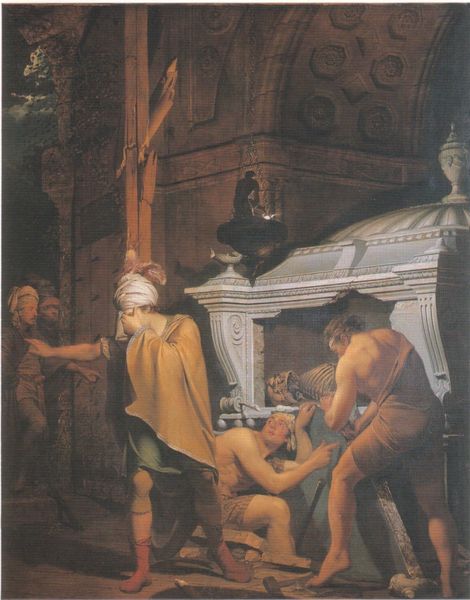
Titel: Miravan Breaking Open the Tomb of his Ancestors
Künstler: Joseph Wright of Derby
Standort: Derby
Institution: Art Gallery
Schlagwörter: baum, blau, blätter, dunkel, feder, gemälde, hand, kampf, körper, lendenschurz, mann, nackt, schatten, umhang, weiß, frauen, gelb, grün, menschen, ocker, sitzen, braun, frankreich, frau, geste, grau, holz, hut, lampe, licht, marmor, männer, nacht, orange, raum, rücken, schwarz, säule, tür, ölbild, blick, gebäude, haus, rot, schloss, tuch, beige, mütze, wand, architektur, arm, augen, barock, bibel, falten, federn, historie, leiche, mensch, stein, tod, tot, toter, trauer, hände, innenraum, wache, öl, kirche, boden, gewand, mantel, stoff, tücher, klassizismus, pflanzen, renaissance, genre, kamin, ranken, vase, hellblau, bogen, fassade, schuhe, mauer, rundbogen, kuppel, romantik, angst, beobachter, krieg, historienbild, kopftuch, dekor, balken, socken, sandalen, bronze, halbnackt, platte, waden, zeigen, grun, abwenden, strümpfe, mond, ruine, stütze, gewölbe, antike, kreuz, orient, orientalisch, abschied, mauerwerk, weinen, schwert, waffen, knien, tumult, kreise, stiefel, altar, rom, portal, rauten, verzweiflung, kaputt, gestus, öffnung, skelett, gesims, beerdigung, begräbnis, gruft, handwerker, sarg, werkzeug, junger mann, voluten, seitenschiff, grab, leichnam, sterben, hammer, antik, krankheit, schmerz, toga, historienmalerei, kapelle, tempel, konsolen, zier, räuber, empire, trauern, trauernde, turban, fackel, mausoleum, schrein, reliquie, urne, eierstab, bau, zerbrochen, grablegung, sohn, holzbalken, söhne, schutz, grabmal, tonne, basilika, triumphbogen, kasette, gerippe, pfalnzen, kyma, kasettendecke, tonnengewölbe, wölbung, polygon, vierung, sarkophag, katakombe, klassizimus, menschn, kirchr, diebstahl, gebrochen, brechstange, zeigegestus, gebeine, helfer, steinplatte, nisch, orien, sakrophag, graböffnung, blendung, pest, profilierung, kenotaph, ertappt, aufbrechen, deckplatte, tuban, turbn, sargopharg, auffindung, armis, carrara, einbrechen, gestorbener, grabräuber, grabschänder, kaputte, wegschicken, unhamng, bedeckte augen, mann skelett